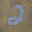
Label: 2